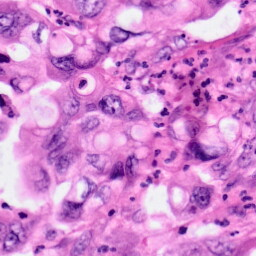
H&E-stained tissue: Pancreatic